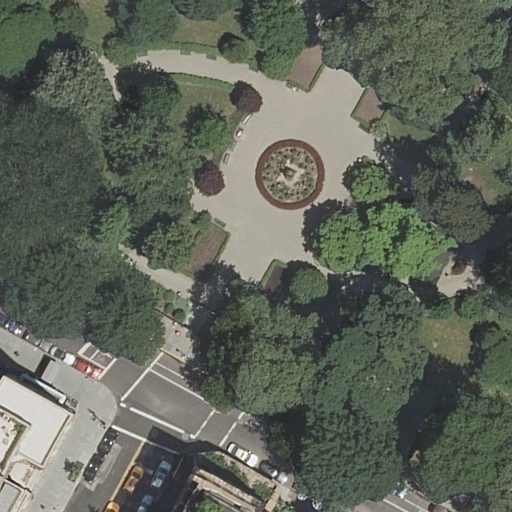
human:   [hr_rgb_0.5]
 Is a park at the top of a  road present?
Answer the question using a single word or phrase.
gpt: yes

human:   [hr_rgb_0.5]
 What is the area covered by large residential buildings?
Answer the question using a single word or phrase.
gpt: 0m2

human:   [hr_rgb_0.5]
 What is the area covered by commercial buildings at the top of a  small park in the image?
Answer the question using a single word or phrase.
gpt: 0m2

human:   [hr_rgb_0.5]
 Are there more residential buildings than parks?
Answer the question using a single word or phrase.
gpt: yes

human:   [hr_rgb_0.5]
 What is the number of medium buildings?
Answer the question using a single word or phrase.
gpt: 3

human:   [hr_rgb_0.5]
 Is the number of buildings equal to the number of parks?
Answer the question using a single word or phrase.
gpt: no

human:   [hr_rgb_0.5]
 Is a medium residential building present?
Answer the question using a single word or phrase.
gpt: yes

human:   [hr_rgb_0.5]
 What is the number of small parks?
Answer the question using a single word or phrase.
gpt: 0

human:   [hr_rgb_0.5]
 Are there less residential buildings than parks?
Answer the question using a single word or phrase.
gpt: no

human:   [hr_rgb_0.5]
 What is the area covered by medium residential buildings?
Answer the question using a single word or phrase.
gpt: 750m2

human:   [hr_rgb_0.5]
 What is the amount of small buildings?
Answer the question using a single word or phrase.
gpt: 0

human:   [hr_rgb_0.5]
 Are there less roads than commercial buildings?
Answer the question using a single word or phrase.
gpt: no

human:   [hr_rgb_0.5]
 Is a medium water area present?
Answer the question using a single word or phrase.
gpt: no

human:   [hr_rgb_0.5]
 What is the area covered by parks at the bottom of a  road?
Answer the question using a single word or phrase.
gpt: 0m2

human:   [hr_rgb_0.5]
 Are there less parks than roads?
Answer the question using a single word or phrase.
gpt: yes

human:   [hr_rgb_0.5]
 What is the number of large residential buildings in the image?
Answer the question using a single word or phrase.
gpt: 0

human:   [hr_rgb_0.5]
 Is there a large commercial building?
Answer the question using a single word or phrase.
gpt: no

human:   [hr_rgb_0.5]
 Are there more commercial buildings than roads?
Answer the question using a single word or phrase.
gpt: no

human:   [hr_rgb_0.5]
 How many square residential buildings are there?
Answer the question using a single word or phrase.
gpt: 0

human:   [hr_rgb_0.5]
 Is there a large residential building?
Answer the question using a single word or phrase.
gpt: no

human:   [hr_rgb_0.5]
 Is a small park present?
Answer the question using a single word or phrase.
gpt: no

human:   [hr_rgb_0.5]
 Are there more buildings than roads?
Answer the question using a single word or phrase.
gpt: no

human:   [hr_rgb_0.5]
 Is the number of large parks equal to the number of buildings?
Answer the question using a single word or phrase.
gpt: no

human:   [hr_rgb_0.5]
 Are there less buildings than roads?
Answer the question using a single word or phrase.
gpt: yes

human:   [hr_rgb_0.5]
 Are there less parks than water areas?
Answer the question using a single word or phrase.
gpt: no

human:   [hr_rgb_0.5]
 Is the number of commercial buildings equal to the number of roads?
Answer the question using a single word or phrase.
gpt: no

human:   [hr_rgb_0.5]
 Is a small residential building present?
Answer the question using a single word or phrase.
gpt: no

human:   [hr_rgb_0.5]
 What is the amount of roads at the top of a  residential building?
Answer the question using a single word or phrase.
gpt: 11

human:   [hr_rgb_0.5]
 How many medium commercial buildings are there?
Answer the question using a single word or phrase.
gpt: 0

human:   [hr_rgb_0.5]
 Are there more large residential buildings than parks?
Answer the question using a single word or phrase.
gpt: no

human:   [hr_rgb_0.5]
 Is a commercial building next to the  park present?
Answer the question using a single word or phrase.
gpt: no

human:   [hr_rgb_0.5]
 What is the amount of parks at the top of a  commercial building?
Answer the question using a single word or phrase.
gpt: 0

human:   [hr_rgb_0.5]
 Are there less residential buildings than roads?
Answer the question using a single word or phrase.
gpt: yes

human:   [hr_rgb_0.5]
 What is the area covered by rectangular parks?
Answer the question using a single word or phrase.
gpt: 247m2

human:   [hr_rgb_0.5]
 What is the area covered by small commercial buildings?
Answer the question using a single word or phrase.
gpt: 0m2

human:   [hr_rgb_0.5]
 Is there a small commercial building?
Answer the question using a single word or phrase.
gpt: no